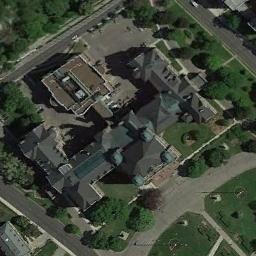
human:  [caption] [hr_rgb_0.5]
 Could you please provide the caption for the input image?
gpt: A church with a black roof, The main house of the church has a cross-shaped roof, And there are many trees around the church .

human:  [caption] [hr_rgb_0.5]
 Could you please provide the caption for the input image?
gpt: There is a church on the open place next to some trees and grass .

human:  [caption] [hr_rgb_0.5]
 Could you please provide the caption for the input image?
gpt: This is a church with two meadows in front of it .

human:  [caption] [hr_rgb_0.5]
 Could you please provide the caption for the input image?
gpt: The church with some gray sloping roofs is surrounded by some trees .

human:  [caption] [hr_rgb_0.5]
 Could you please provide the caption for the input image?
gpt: There are many trees near the church .